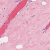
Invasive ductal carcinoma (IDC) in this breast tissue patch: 0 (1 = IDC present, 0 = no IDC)